Interaction volume radius: 5 \u00c5
Interaction volume height: 25 \u00c5
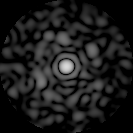
Disorder parameter: 0.8005